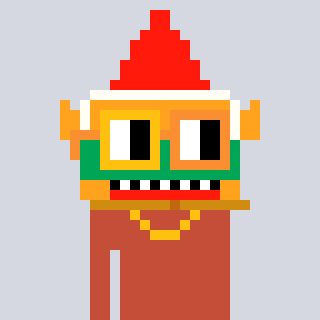
a pixel art character with square yellow and orange glasses, a gnome-shaped head and a rust-colored body on a cool background